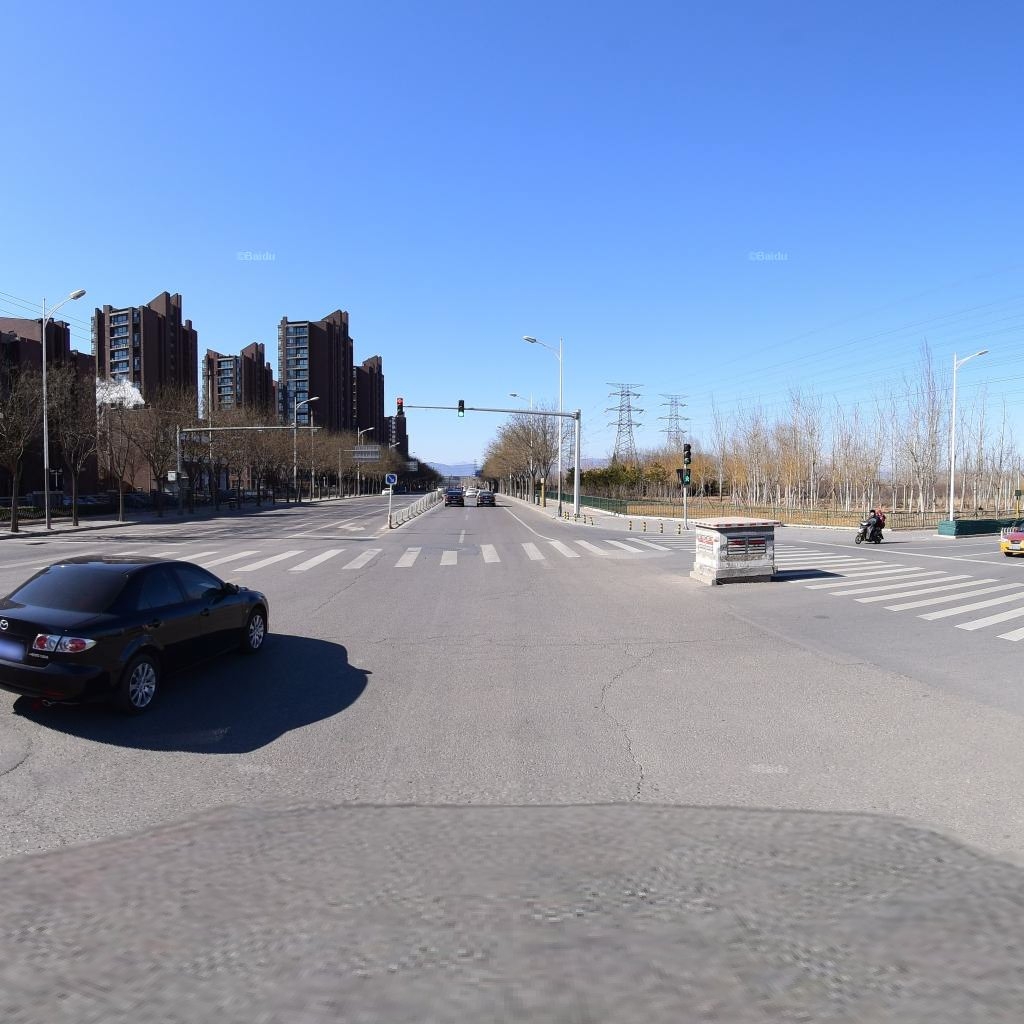
Region: Haidian
Road damage annotations: longitudinal crack, transverse crack, longitudinal crack